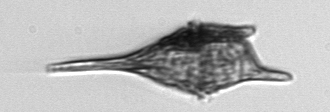
Label: Tripos_lineatus